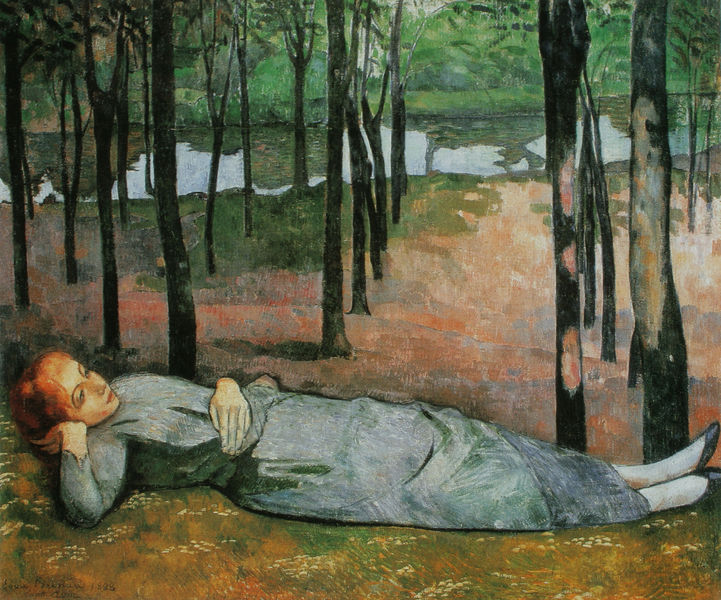
Titel: Madeleine im "Bois d'Amour"
Künstler: Emile Bernard
Standort: Paris
Institution: Musée d'Orsay
Schlagwörter: baum, blau, dunkel, hand, schatten, schlaf, wasser, baumstämme, bäume, fluss, grün, mädchen, see, teich, ufer, blumen, frau, grau, haar, hell, kleid, licht, pastell, schwarz, stützen, weiss, blick, rot, weg, malerei, muster, falten, hände, bach, birken, erde, natur, spiegelung, sonne, boden, haare, rosa, wald, weiher, ruhe, liegen, ruhen, schlafen, schuhe, blümchen, pause, auquarell, stämme, liegend, blumenwiese, grass, strümpfe, linie, moos, lichtung, schlicht, fleck, bleich, rötlich, hain, träumen, liegt, besonnt, kops, schlafende frau